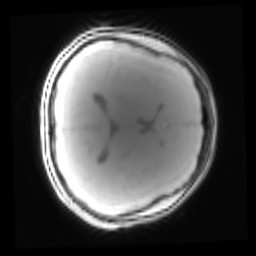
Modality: PDw
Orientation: axial
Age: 10
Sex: male
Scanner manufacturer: siemens
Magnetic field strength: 3 T
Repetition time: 0.25 s
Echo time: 0.00103 s